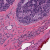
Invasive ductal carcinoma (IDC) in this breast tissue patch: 0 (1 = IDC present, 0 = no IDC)